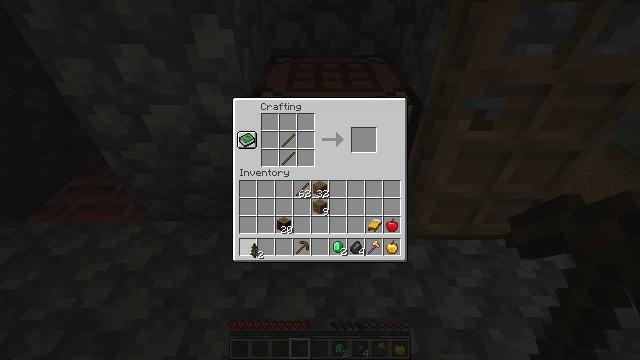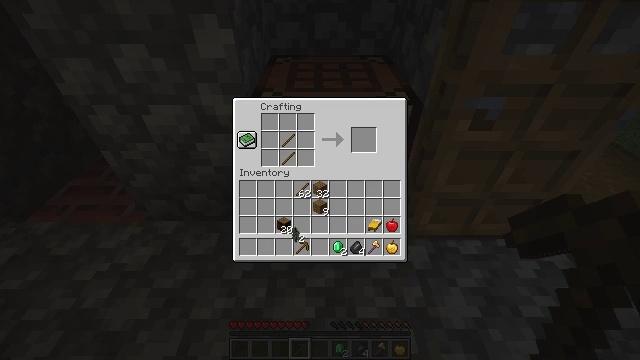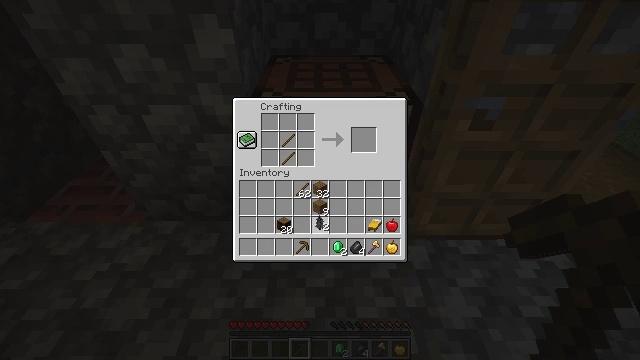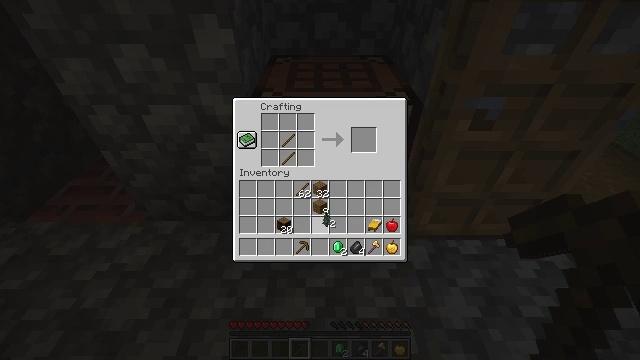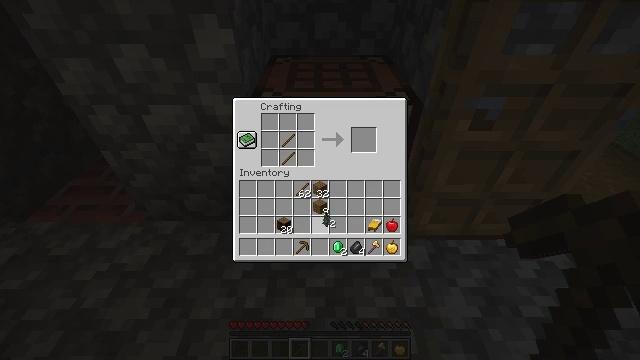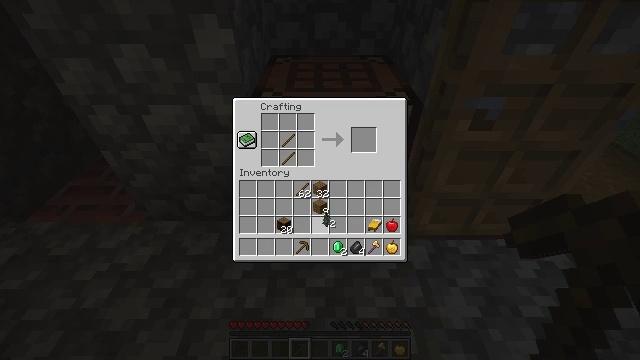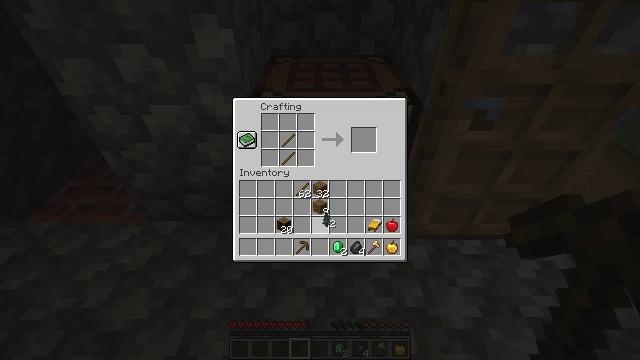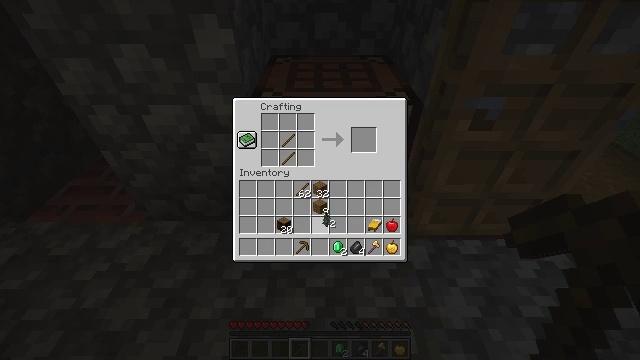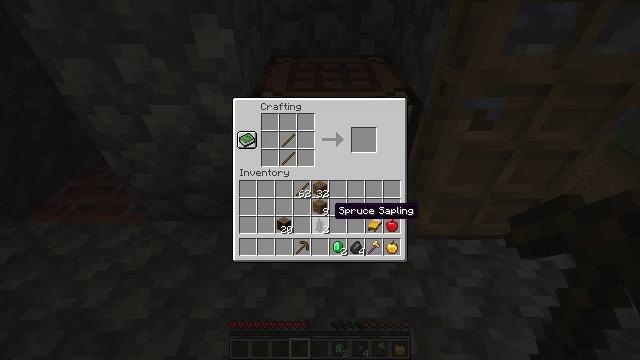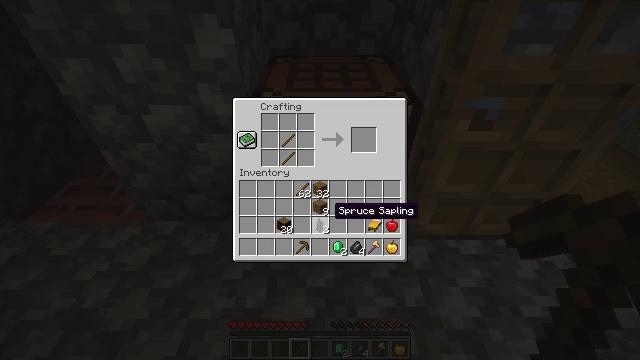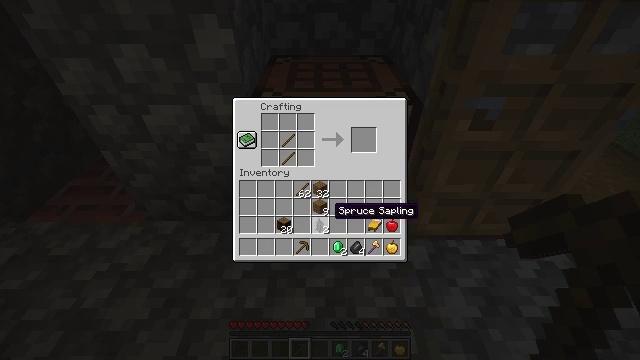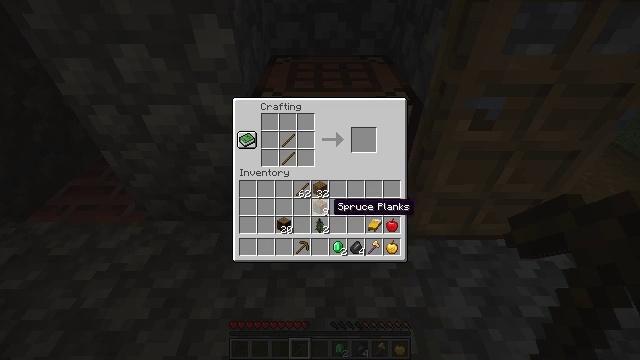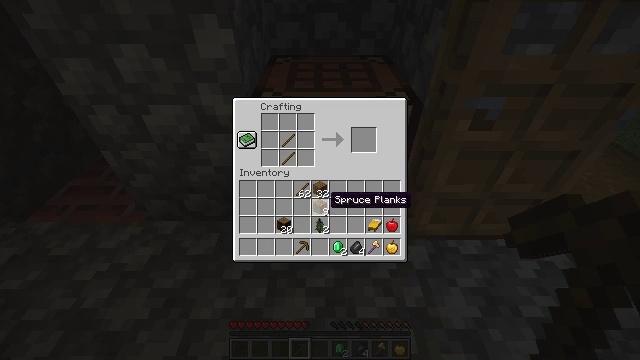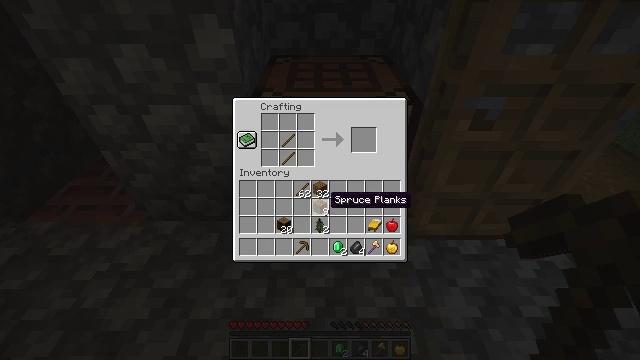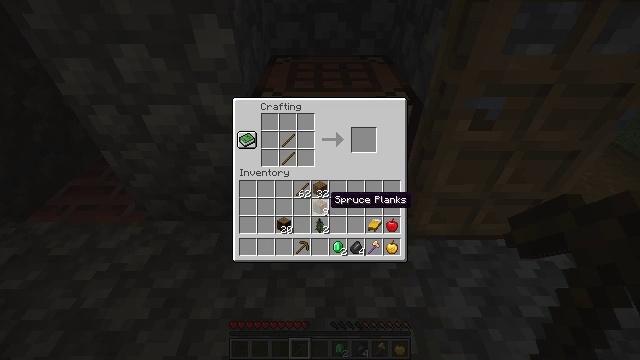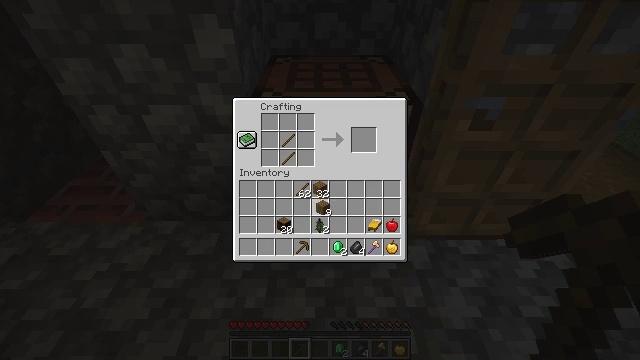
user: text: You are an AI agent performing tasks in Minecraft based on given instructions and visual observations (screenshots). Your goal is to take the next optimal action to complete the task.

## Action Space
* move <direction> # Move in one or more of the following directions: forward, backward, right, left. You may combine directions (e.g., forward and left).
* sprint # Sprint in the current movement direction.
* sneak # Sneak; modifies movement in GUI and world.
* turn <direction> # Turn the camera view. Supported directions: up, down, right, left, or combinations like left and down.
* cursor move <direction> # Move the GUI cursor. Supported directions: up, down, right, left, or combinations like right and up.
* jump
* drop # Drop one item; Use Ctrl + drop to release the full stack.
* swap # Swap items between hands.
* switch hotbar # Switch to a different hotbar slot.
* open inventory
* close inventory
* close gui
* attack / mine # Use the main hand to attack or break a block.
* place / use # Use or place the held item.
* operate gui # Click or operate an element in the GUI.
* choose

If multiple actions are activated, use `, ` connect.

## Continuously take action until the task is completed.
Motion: motion action
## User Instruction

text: Mine the blast furnace.
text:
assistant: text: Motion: cursor move right and up
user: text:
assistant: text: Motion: cursor move right and up
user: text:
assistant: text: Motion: cursor move right
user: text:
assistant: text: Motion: no_op
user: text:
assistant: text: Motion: no_op
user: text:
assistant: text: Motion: operate gui
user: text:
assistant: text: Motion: operate gui
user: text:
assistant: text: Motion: no_op
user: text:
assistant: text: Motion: no_op
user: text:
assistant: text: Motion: no_op
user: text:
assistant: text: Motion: no_op
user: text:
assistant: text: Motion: cursor move up
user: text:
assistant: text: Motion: no_op
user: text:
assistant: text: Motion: no_op
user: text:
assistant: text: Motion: operate gui
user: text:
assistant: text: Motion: operate gui
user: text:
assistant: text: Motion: cursor move up
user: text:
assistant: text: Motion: cursor move up
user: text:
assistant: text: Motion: no_op
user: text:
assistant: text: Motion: no_op
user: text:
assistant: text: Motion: no_op
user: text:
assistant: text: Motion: cursor move left and down
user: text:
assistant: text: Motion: no_op
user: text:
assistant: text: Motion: no_op
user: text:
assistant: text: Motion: no_op
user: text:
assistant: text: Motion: operate gui
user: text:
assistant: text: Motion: operate gui
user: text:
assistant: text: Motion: operate gui
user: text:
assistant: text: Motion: no_op
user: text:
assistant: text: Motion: no_op